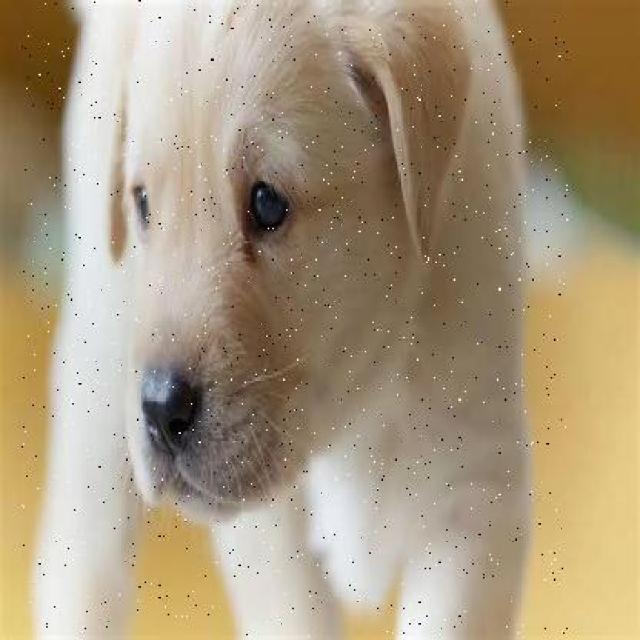
Healthy canine skin — no visible lesions, inflammation, or abnormalities. The skin and coat appear normal.